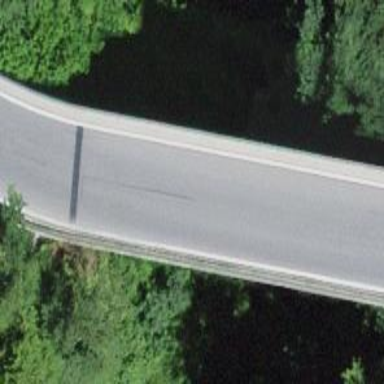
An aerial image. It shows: Tertiary road.